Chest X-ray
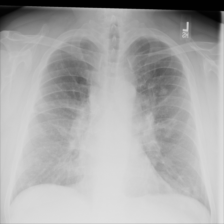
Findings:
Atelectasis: negative
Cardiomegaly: negative
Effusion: negative
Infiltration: negative
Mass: negative
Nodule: negative
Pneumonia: negative
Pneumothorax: negative
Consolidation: negative
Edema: negative
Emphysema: negative
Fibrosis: negative
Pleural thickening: negative
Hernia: negative